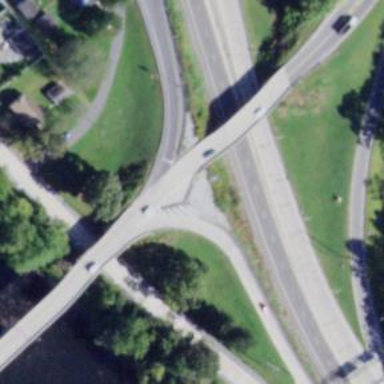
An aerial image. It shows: Trunk link highway.